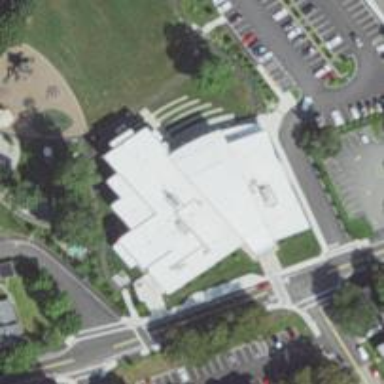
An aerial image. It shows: Building that serves as library.